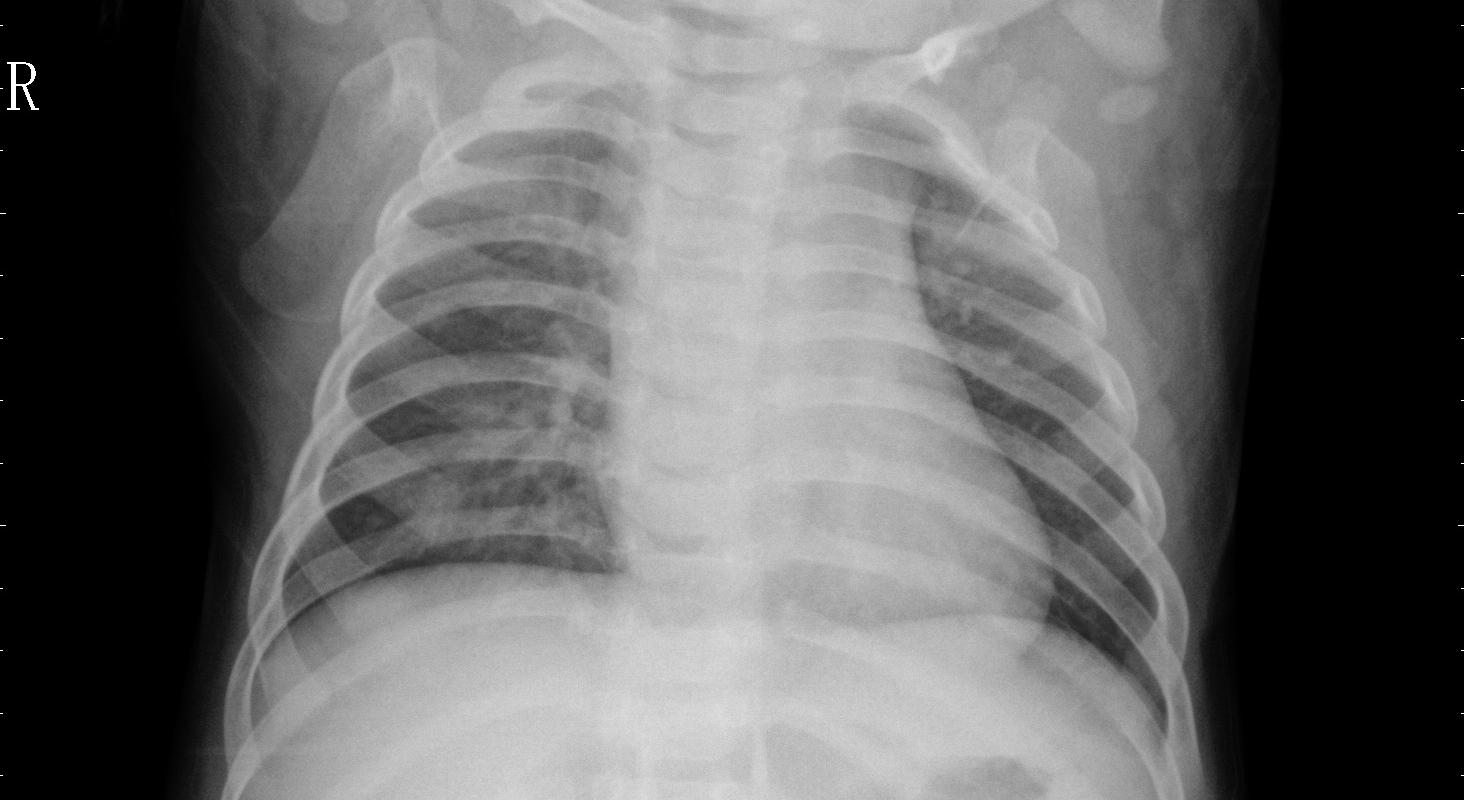
Diagnosis: PNEUMONIA